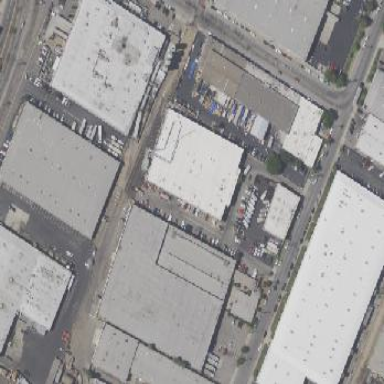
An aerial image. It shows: Warehouse.